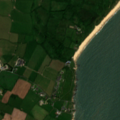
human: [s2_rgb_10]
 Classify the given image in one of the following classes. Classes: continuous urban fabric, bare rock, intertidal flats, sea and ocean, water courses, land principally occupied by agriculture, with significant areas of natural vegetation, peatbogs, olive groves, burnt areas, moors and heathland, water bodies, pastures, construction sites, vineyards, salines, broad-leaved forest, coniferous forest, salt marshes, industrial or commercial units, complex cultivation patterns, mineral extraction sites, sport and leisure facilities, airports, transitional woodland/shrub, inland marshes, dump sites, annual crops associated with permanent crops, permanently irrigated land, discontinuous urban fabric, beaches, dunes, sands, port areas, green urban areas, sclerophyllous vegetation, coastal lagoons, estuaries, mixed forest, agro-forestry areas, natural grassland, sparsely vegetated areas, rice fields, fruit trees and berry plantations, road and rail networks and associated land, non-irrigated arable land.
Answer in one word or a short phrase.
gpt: pastures, land principally occupied by agriculture, with significant areas of natural vegetation, sea and ocean